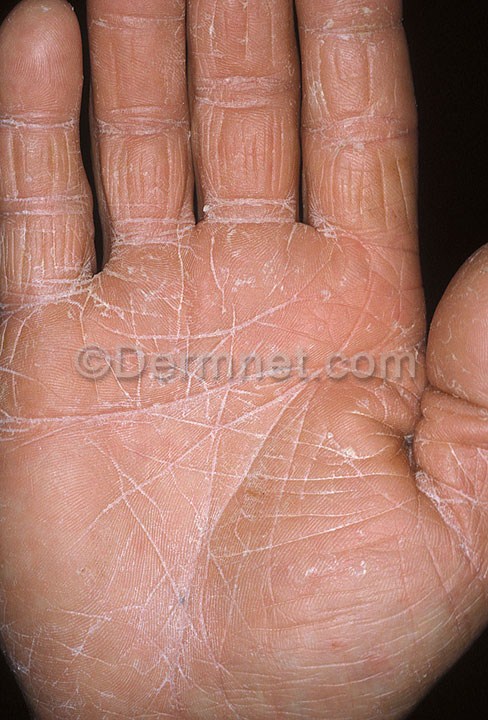
Disease: Tinea Ringworm Candidiasis and other Fungal Infections